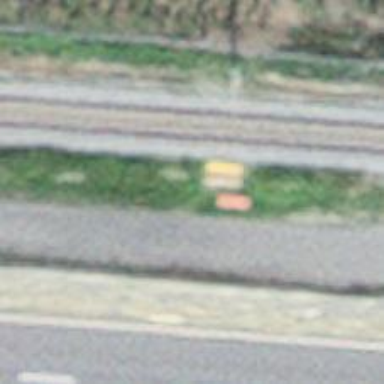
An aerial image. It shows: Red bench.